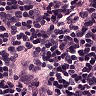
Metastatic tissue present: no